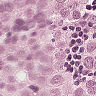
Metastatic tissue present: yes